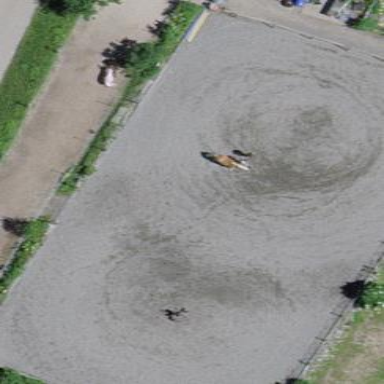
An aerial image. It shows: Equestrian pitch for leisure land activities.